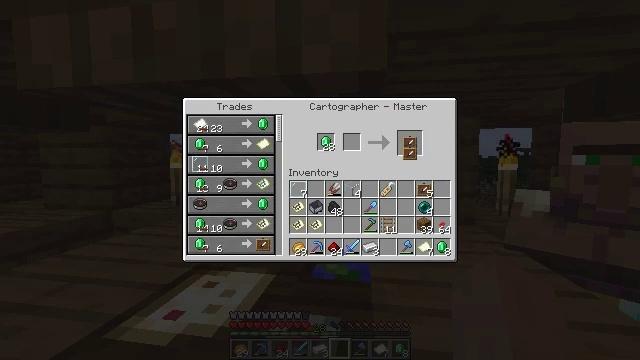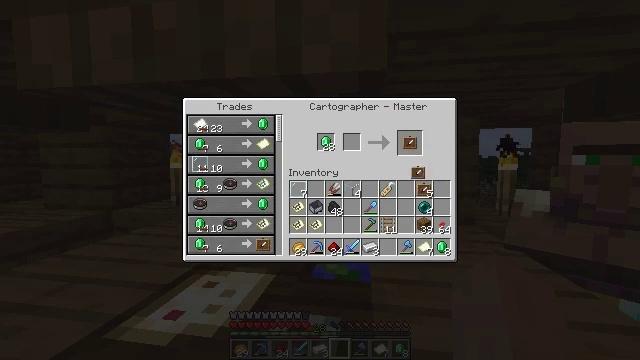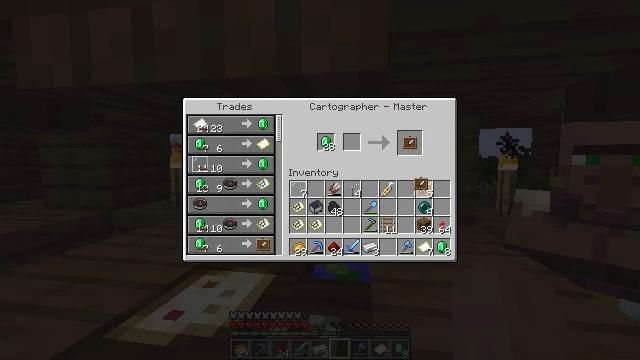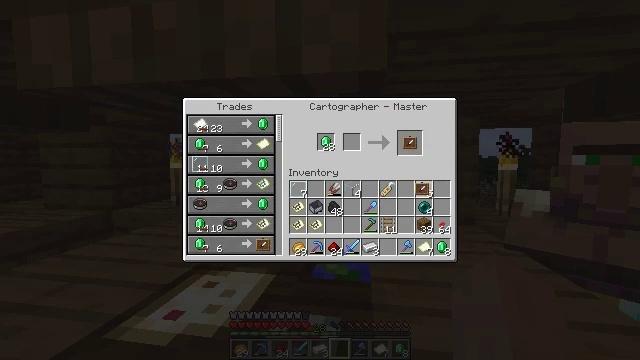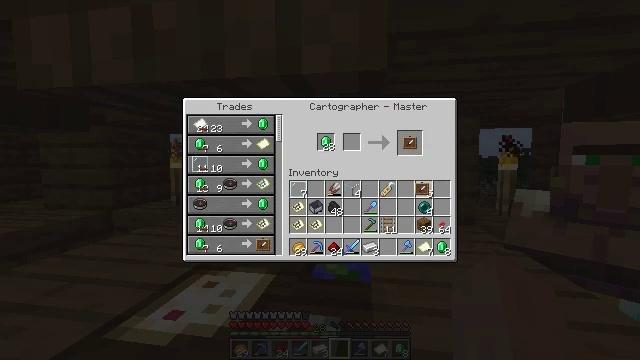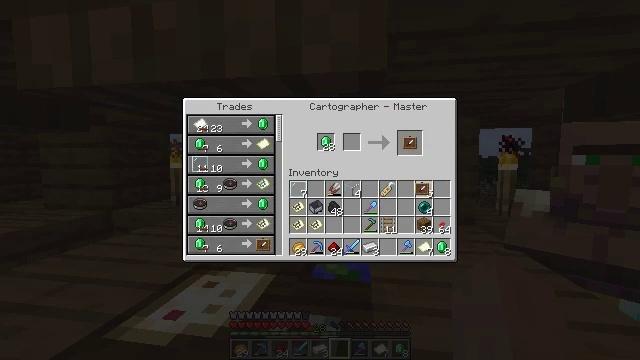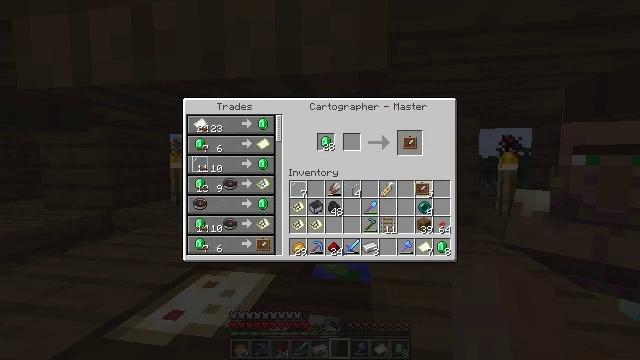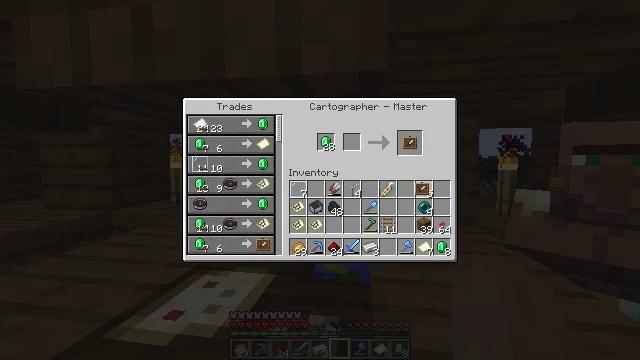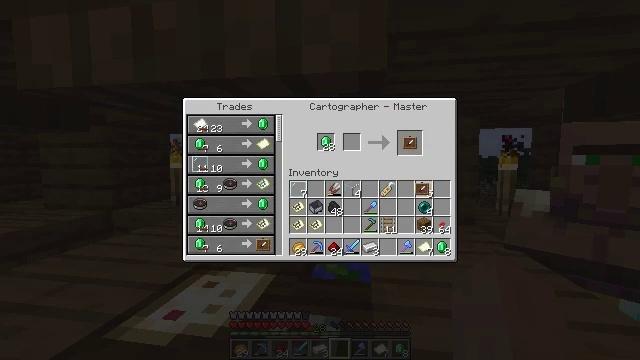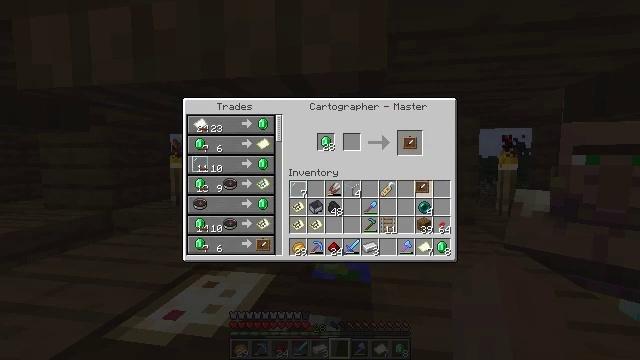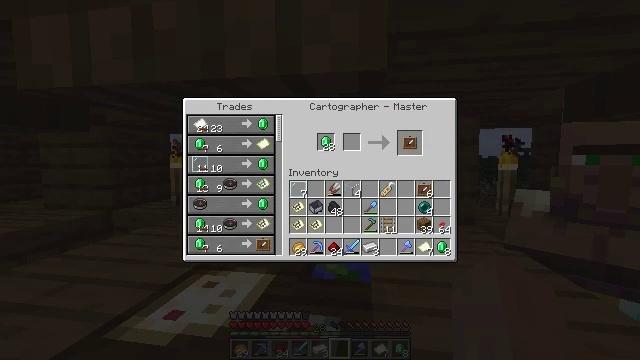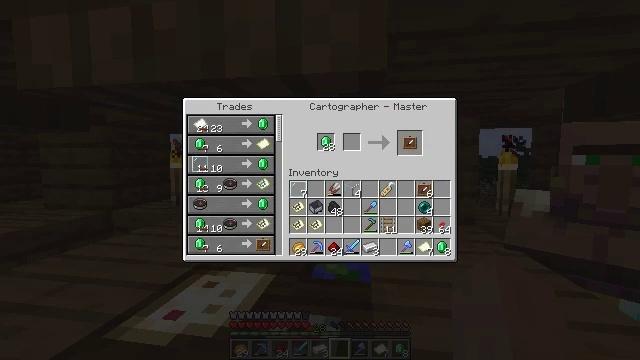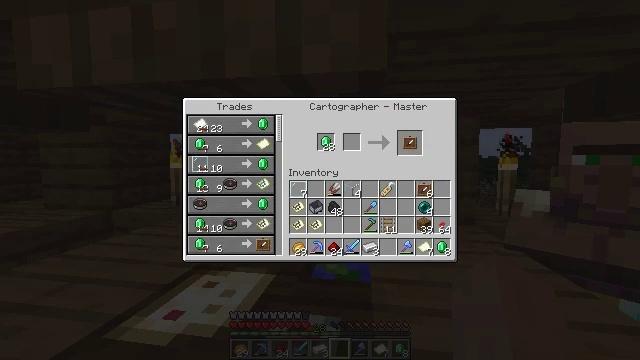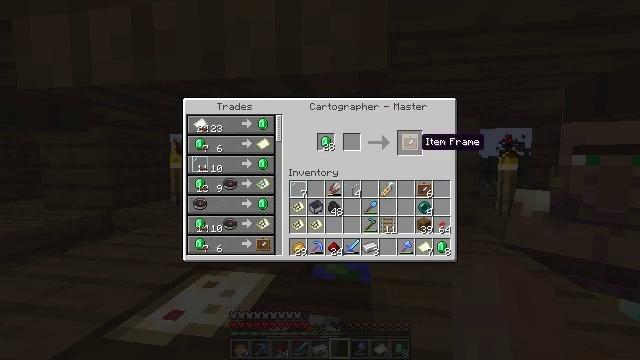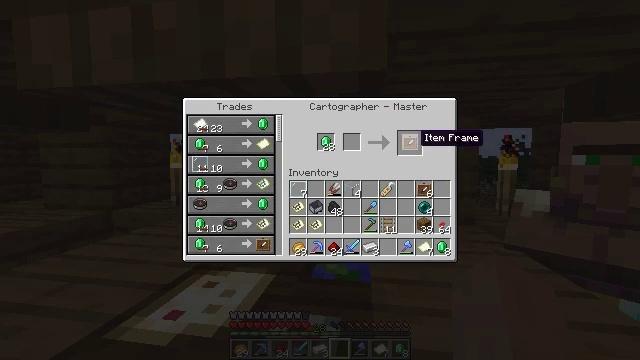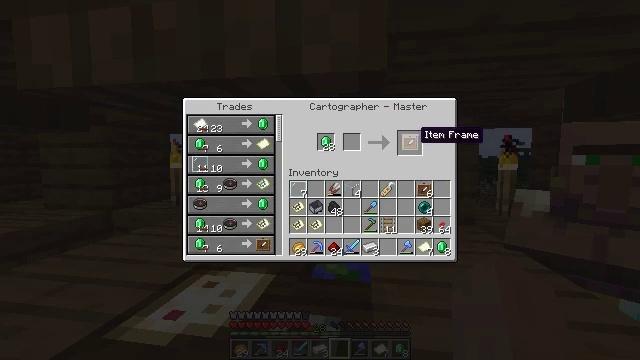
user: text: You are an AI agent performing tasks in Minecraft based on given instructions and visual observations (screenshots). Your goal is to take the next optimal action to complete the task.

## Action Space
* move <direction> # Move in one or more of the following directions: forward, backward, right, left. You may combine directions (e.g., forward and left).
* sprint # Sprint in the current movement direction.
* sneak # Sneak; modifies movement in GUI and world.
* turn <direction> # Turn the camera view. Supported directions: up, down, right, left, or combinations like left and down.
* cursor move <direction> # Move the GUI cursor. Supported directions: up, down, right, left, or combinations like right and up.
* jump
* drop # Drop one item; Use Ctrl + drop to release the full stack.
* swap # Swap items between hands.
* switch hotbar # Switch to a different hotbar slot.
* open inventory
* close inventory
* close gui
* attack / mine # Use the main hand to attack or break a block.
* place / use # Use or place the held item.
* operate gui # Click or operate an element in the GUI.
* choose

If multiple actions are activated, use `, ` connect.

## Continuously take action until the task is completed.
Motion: motion action
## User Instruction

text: Produce an item frame by crafting it with sticks and leather.
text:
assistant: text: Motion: cursor move right and down
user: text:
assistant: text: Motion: cursor move down
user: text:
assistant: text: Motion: no_op
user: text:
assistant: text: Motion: no_op
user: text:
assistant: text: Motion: no_op
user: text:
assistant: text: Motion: no_op
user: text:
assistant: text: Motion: operate gui
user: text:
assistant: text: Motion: operate gui
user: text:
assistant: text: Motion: operate gui
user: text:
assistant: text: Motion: cursor move up
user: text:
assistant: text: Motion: cursor move up
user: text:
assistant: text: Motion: cursor move up
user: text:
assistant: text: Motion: no_op
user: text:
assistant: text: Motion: no_op
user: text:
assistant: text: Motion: no_op
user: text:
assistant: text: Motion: no_op
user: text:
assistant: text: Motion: no_op
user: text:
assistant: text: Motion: no_op
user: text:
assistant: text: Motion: no_op
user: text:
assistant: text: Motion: no_op
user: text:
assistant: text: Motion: no_op
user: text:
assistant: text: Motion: no_op
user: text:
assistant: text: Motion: no_op
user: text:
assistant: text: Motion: operate gui
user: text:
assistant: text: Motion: operate gui
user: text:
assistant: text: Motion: cursor move down, operate gui
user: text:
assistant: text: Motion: cursor move right and down
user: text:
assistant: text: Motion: cursor move down
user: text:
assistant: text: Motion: no_op
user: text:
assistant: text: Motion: no_op